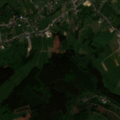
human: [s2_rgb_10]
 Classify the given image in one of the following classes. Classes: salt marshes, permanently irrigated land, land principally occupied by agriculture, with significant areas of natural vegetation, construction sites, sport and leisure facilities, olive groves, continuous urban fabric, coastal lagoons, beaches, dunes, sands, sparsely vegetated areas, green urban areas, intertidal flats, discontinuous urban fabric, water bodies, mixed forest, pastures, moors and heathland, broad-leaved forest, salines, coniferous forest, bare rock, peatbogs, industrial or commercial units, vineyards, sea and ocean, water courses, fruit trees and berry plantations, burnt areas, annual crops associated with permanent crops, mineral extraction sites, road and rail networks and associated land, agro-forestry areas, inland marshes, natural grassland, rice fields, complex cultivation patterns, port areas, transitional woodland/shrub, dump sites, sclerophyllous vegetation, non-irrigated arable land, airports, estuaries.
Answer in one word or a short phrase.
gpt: discontinuous urban fabric, pastures, mixed forest